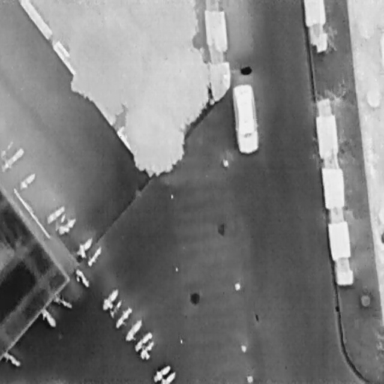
There is a Car in the infrared image.